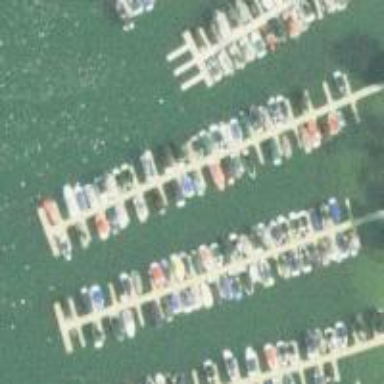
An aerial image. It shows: Man-made pier.